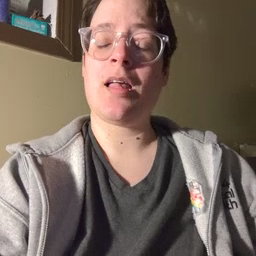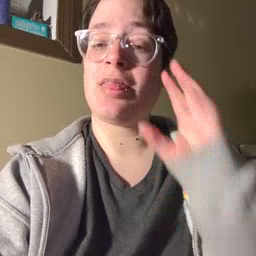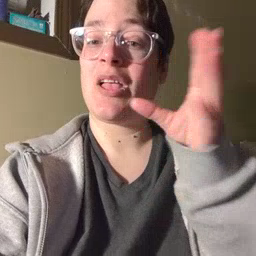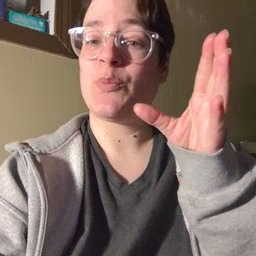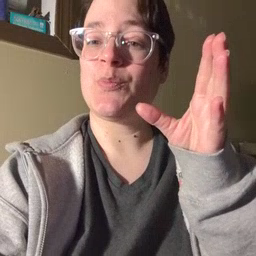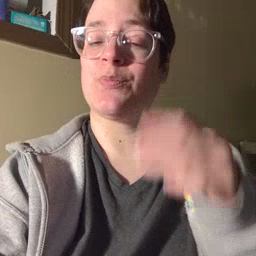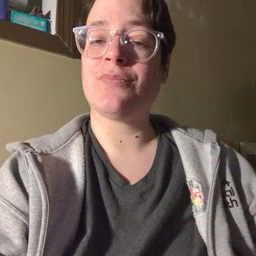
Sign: hello